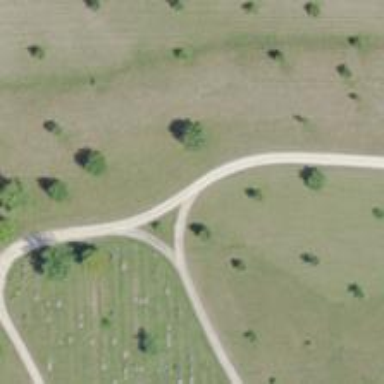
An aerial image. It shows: Driveway leading to service road.